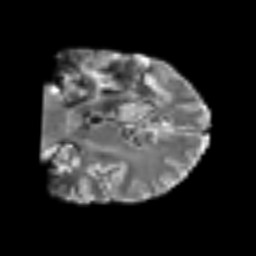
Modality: T2w
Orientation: coronal
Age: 50
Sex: male
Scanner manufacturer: siemens
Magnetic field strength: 3 T
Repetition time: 6.1 s
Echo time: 0.101 s